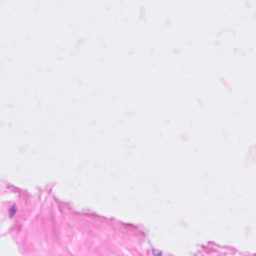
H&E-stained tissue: Breast